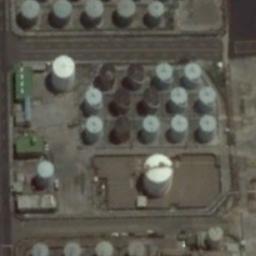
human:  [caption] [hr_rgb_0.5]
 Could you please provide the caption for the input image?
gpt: There are several rows of buildings next to these storage tanks .

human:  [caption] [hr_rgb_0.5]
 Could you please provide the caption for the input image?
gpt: There are many differently sized storage tanks in the factory .

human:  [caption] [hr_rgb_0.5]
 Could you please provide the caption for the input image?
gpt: Many buildings are next to storage tanks .

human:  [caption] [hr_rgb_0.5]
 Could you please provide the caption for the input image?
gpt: There are many storage tanks on the bare land .

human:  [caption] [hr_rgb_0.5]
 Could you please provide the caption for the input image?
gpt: There are many storage tanks arranged neatly .